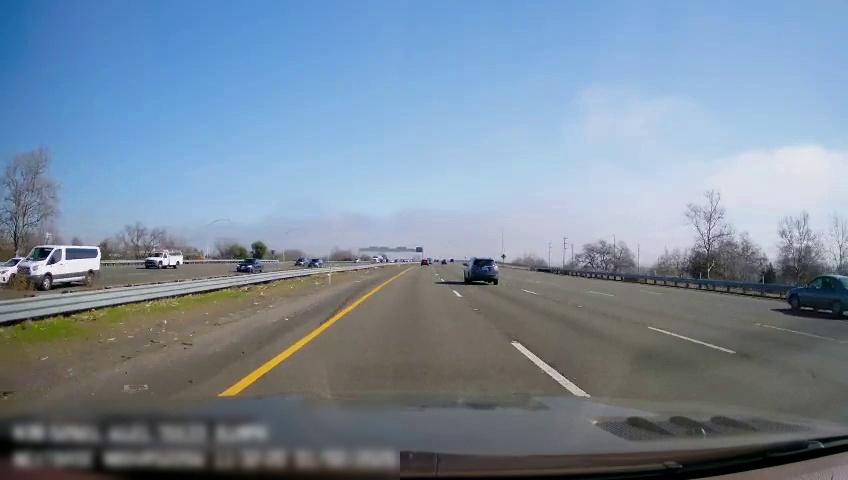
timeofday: Day
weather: Sunny
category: Drivable Space
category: Drivable Space
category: Vehicles | SUV
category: Vehicles | Car
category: Vehicles | Van
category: Vehicles | Truck
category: Vehicles | Car
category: Vehicles | Car
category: Vehicles | Car
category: Vehicles | Car
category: Lanes | Current Lane
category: Lanes | Current Lane
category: Lanes | Alternate Lane
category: Lanes | Alternate Lane
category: Lanes | Alternate Lane